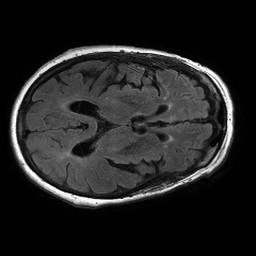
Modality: FLAIR
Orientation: axial
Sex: female
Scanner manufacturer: philips
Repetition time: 11 s
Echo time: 0.125 s